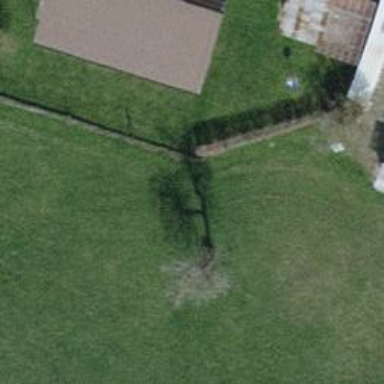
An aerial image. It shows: Hedge acting as barrier.